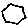
Label: hexagon